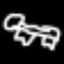
Label: frog